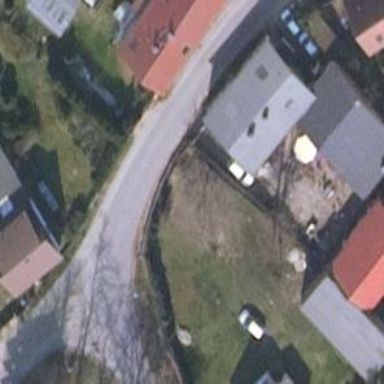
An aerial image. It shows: Driveway.